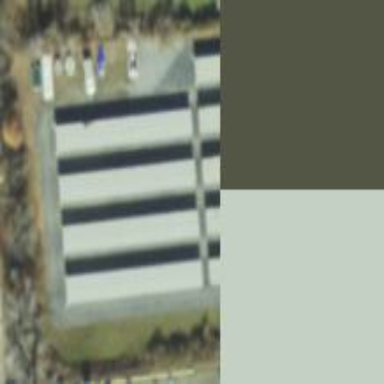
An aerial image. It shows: Storage rental shop.